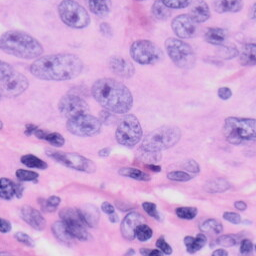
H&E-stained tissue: Skin